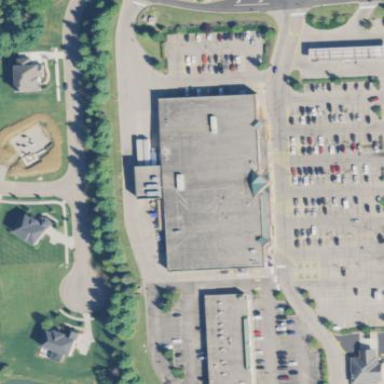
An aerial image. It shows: Supermarket located in building.